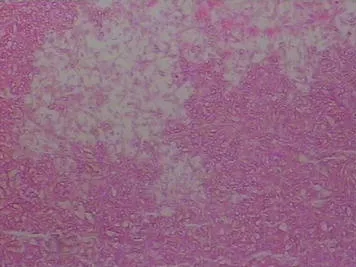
(Hematoxylin and eosin x100) Photomicrograph of the intra sellar mass showing fungal organisms with septate hyphae and spores, which was consistent with aspergillus.
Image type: pathology (h&e)